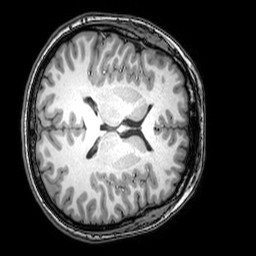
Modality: T1w
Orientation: axial
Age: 40
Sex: female
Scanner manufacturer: philips
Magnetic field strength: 3 T
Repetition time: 0.008113 s
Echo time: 0.003709 s